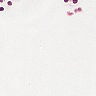
Metastatic tissue present: no